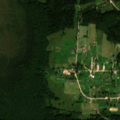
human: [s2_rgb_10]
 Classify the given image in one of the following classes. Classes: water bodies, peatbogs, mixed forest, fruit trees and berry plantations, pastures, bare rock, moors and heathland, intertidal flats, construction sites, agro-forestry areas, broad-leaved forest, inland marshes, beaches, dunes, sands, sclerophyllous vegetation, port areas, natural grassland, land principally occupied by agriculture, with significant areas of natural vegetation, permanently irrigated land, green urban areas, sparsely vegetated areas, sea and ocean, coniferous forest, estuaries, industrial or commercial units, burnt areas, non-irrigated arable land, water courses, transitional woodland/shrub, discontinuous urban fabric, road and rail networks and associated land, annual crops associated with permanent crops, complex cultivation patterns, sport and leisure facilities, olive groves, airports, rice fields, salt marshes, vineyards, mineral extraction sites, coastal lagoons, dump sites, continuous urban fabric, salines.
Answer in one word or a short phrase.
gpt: complex cultivation patterns, broad-leaved forest, coniferous forest, transitional woodland/shrub, peatbogs